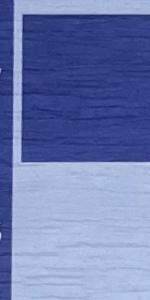
Label: Empty